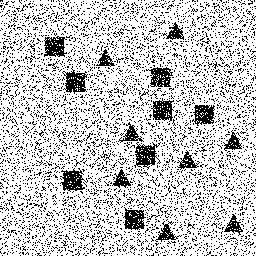
Squares: 8
Triangles: 8
Stars: 0
Total shapes: 16